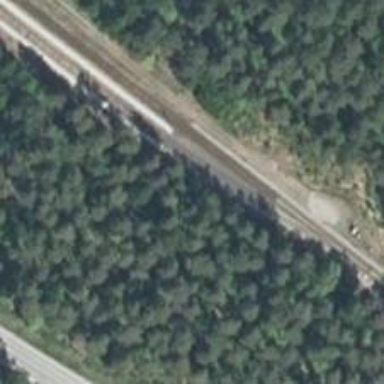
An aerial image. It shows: Railway track with electrified contact lines. This is siding track.